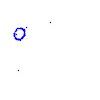
Particle: kaon